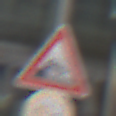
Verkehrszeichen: Ufer
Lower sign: UeberholverbotKraftfahrzeuge
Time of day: Midday
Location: Outdoor (Urban)
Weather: Overcast
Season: NotSpecified
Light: Natural